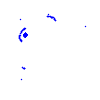
Particle: electron